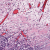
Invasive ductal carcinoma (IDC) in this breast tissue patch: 1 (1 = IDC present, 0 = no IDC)